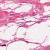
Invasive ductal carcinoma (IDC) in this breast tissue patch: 0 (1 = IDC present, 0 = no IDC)